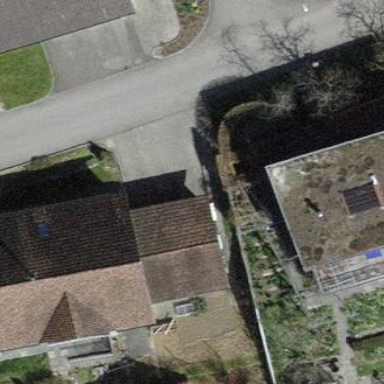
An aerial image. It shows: Building with tile roof.